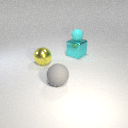
large cyan metal cube behind large gray rubber sphere